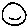
Label: smiley face